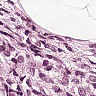
Metastatic tissue present: yes